Question: Look at the image below

I'm developing the pagination. As per image above the pagination contents, the page number should be surrounded by the the fancy border, such border is not possible through css 'border'property. I have to use image for this, but the problem is if I use a fixed size background image then as when number of pages increases they will be displayed outside that background image.
How do I go so that background image should also increase with the number of pages.
I hope this make sense.
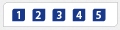
Answer: You have 2 options - doing it with 'border-radius' or using a 'background-image'.
If you gonna use border-radius (note it is not supported in IE8 and older):
.pager-container {border-radius:5px 0 5px 0;border:1px solid #ccc;}
If you use 'background-image' you first need to create a sprite for your background (the one below will extend up to 800px).

Now that you have your sprite you will need to wrap your paging in 2 wrappers and apply the sprite image to both and just move it with 'background-position' to put it in place:
'''
<div class="pager-container">
<div class="pager-container-inner">
<a>1></a>
</div>
</div>
.pager-container, .pager-container-inner {height:25px;background-image:url(sprite.gif);background-repeat:no-repeat;}
.pager-container {background-position:0 0}
.pager-container-inner {background-position:100% -25px;}
'''